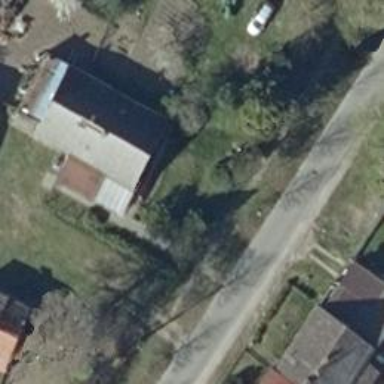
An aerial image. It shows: Simple house.